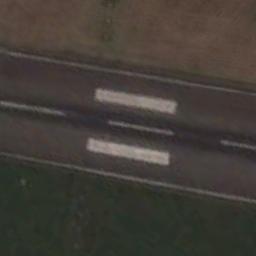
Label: runway